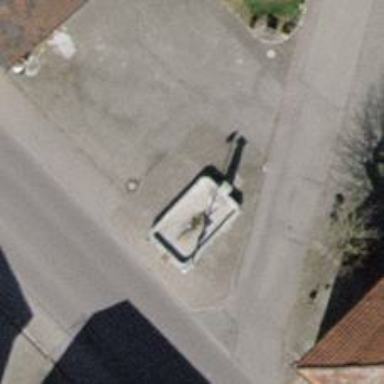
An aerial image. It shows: Beautiful fountain.